Question: I have implemented a drop down where i m trying to populate my drop down from database using ng-options but when the data comes it comes in a object which don't have key or value as you can see in image below.I have tried to use ng options as:-
by using ng-option
'''
<tr>
<td nowrap>Billing Method:</td>
<td>
<select id="listBillingMethod" data-ng-options="blngmthod as blngmthod for blngmthod in listBillingMethod" ng-model="custom.listBillingMethod" style="width: 182px !important; height: 34px;"></select>
</td>
<td nowrap></td>
<td></td>
</tr>
'''
If i am trying to do the same using ng-repeater it gives me results as i want,i.e my dropdown will populated up.My ng-repeater code:-
'''
<tr>
<td nowrap>Billing Method:</td>
<td>
<select id="listBillingMethod" style="width: 182px !important; height: 34px;">
<option value="0">--- Select an option ---</option>
<option data-ng-repeat="blngmthod in listBillingMethod">{{blngmthod}}</option>
</select>
</td>
<td nowrap></td>
<td></td>
</tr>
'''
My data comes in form of:-

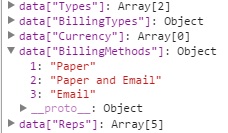
Answer: look at this fiddle you should really use ng-options if ur Data Object has no keys than modify it so it fits for the ng-options example
<URL>
'''
<form>
<select ng-model="group"
ng-options="o.value as o.label for o in myGroups"
ng-change="tellUs()"/>
</form>
'''